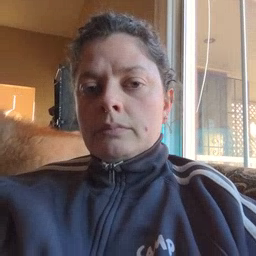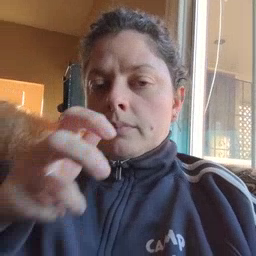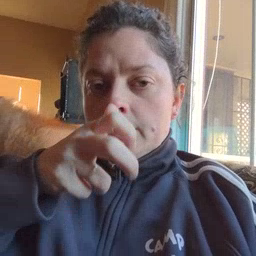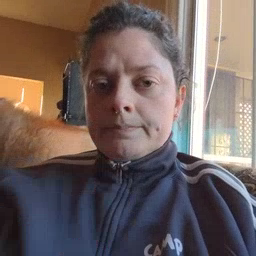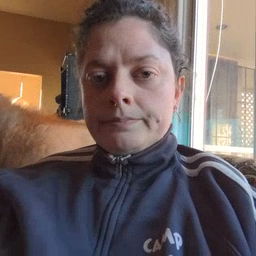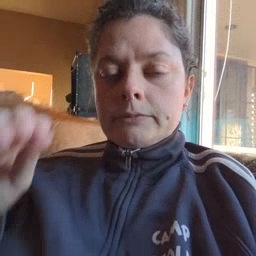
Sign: bug